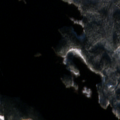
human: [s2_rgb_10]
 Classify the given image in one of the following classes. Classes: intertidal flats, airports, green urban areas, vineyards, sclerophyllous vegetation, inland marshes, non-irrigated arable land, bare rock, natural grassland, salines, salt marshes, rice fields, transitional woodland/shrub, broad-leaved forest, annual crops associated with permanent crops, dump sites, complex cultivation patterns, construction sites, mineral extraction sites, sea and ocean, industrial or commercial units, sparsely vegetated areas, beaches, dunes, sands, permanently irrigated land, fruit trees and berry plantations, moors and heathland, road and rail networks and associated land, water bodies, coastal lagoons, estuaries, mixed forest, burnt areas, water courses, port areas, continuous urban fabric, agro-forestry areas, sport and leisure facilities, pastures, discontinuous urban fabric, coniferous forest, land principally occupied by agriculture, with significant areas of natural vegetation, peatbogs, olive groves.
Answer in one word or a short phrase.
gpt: land principally occupied by agriculture, with significant areas of natural vegetation, coniferous forest, mixed forest, water bodies